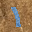
Label: 1